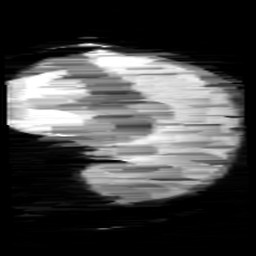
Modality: minIP
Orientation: sagittal
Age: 11
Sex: female
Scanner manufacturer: siemens
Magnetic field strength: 3 T
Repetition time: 0.027 s
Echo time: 0.02 s